Question: In The Cache Memory Book by Jim Handy (excerpt is below), the author has the table description of MESI protocol. The table looks very unclear to me, and unfortunately the text does not help.
The first question (in green on the picture):
'''
Is this right? -- a data block is in the cache of a CPU,
and it is in the shared state, but when the CPU reads it,
the CPU gets read miss.
How is this possible?
'''
The second question (in purple):
'''
Who and when create all these messages "Read miss", etc.?
(afaik, the system bus just translates messages of others)
'''
And finally, the third question (not on the pic):
'''
Do all these cache coherency protocols
(MSI,MESI,MOESI,Firefly,Dragon...)
maintain sequential consistency memory model?
Are there protocols that maintain other consistency models?
'''

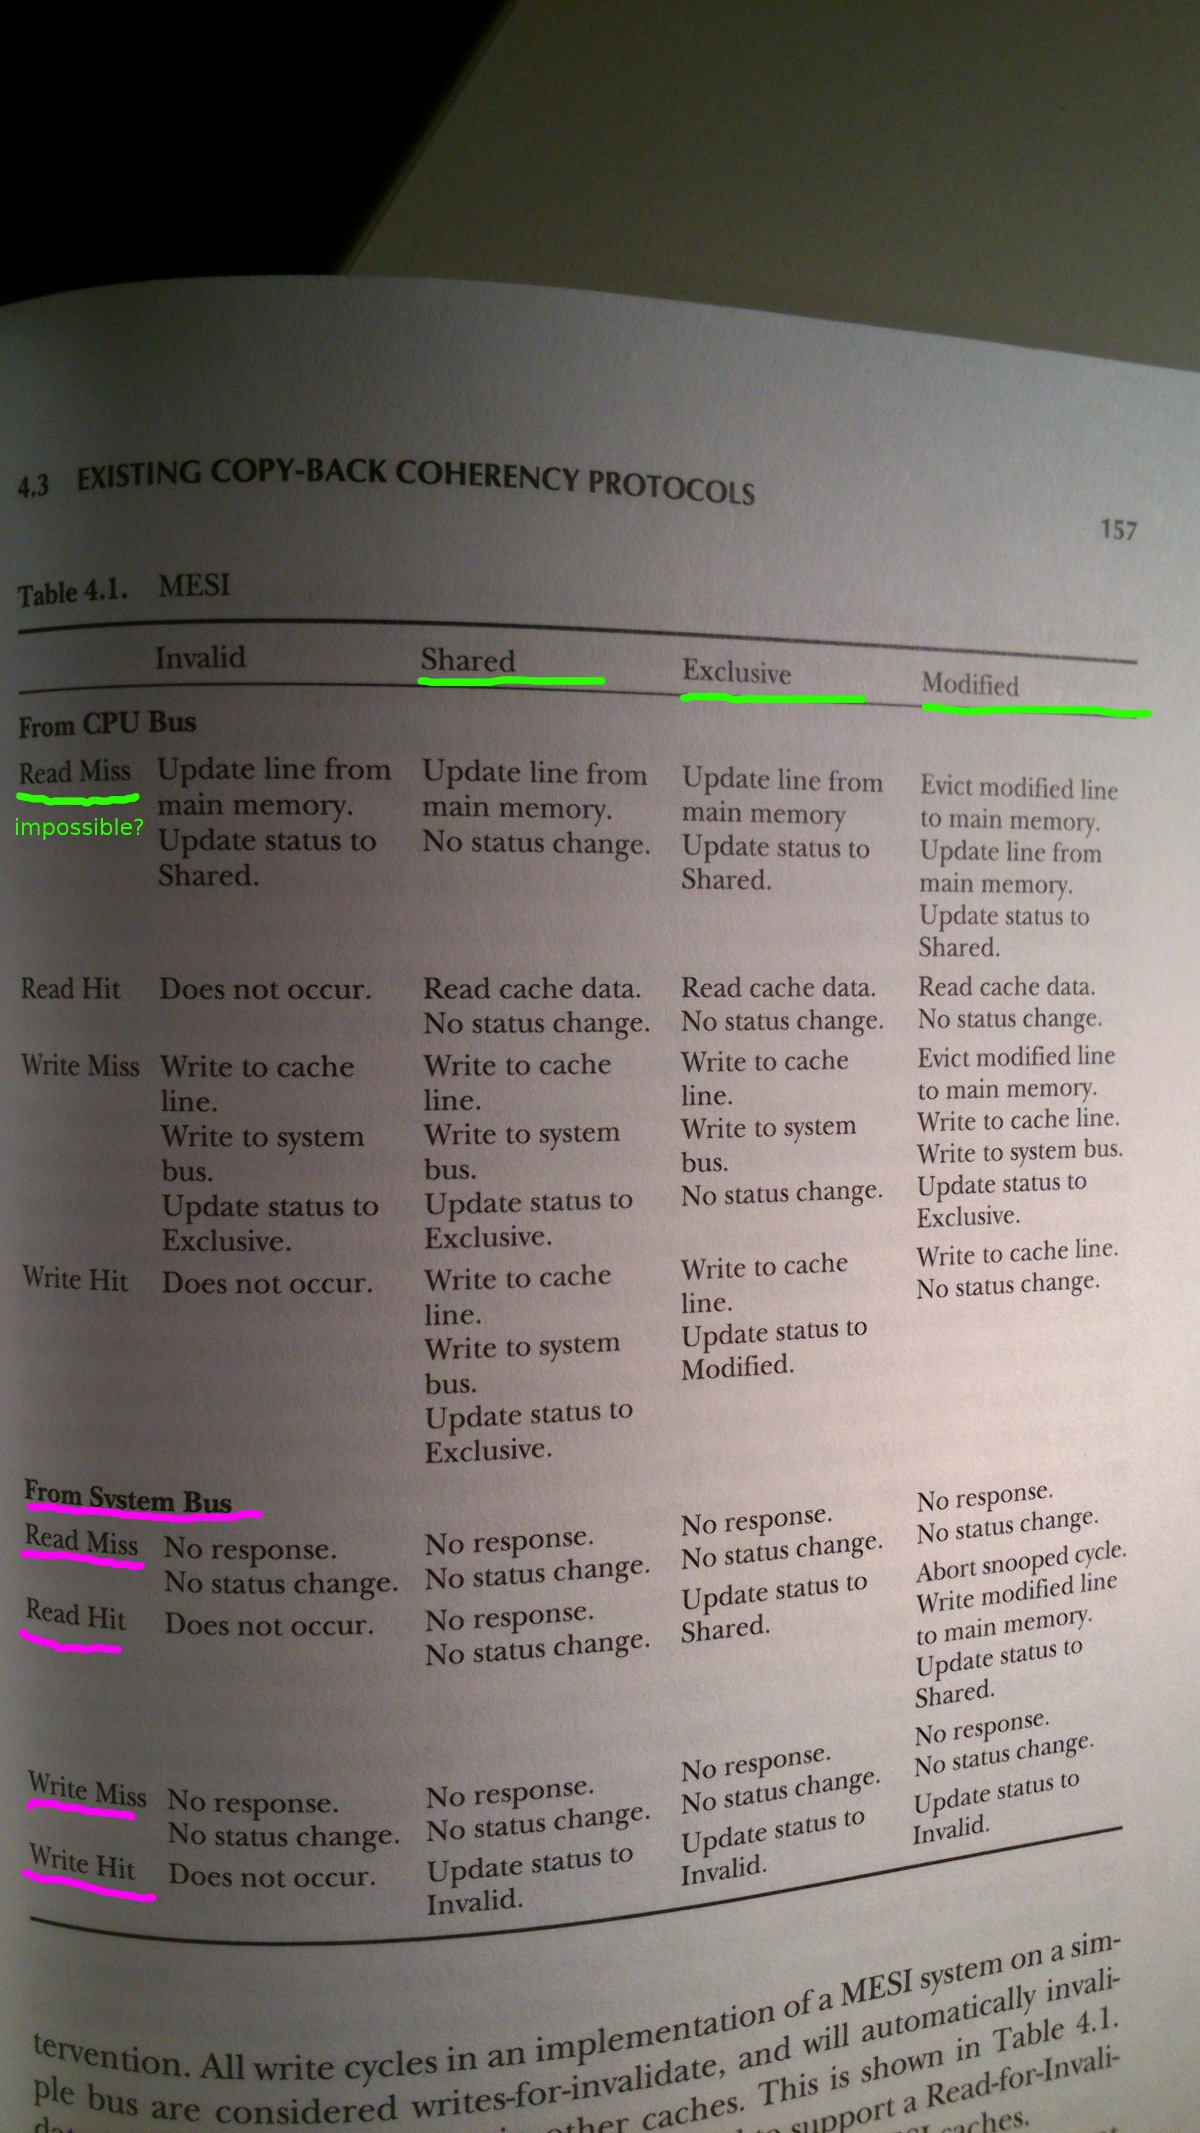
Answer: For the first question, while there is a data block (in shared state) in the cache, it is the wrong block (i.e., the tag does not match), so there is a cache miss. On a cache miss, the cache still needs to writeback data to memory if it is in the modified state.
For the second question, each bus is providing address and request information (read or write) to the cache; the system bus is providing this from a remote processor. The hit or miss is whether the address provided is a hit in the cache. Requests on the system bus are filtered by the remote processor's cache.
On a read by processor 1 (P1), if the P1's cache has a hit, no signal needs to be sent to the system bus. On a write by P1, if the P1's cache has a hit and the state is exclusive or modified, then no signals need to be sent to the system bus, but if state in P1's cache is shared, then the other (P0) cache must told (via the system bus) that P1 is performing a write and that any entry in P0's cache for that address must be invalidated.
(Note that "shared" state does not necessarily mean that the block of memory is present in some other cache. Most snoop-based protocols allow silent [no system bus communication] dropping of cache blocks in shared state.)
(By the way, the MESI protocol given by that book is a bit unusual. It is more common for Exclusive state to be entered by a read miss that found no other caches with the block [this allows silent update to modified on a later write] and for writes not to use write through to memory on a hit that was in shared state.)
For the third question, cache protocols only address coherence not consistency. The consistency model that the hardware provides determines what kinds of activity can be buffered and completed out of order (in a way that is visible to software). E.g., it helps performance if a write miss does not force any following read hits to wait until the write notification has been seen by all remote caches, but such can violate sequential consistency.
Here is an example how sequential consistency can prevent buffering of writes:
P0 reads "B_old" at location B (cache hit), writes "A_new" to location A (a cache miss), then reads location B.
P1 reads "A_old" at location A (cache hit), writes "B_new" to location B (a cache miss), then reads location A.
If writes are buffered and reads are allowed to proceed without waiting for the preceding write to be recognized by the other cache, the P0's second read of B can read "B_old" (since it will still be a cache hit) P1's second read of A can read "A_old" (since P0's write has not yet been seen). There is no way to construct a sequential ordering of these memory accesses, so sequential consistency would be violated.
However, if P0's second read of B waited until P0's write to A was recognized by P1 (and P1's second read of A waited until P1's write to B was recognized by P0), then a sequential ordering would be possible.
If P1 saw P0's write to A before its write to B, then sequential ordering is possible, including:
- -
Note that hardware can speculate that ordering requirements are not violated and reorder the completion of memory accesses; however, it needs to be able to handle incorrect speculation (e.g., by restoration to a checkpoint). (A classic early paper on this is "Is SC + ILP = RC?" <URL>